Interaction volume radius: 5 \u00c5
Interaction volume height: 15 \u00c5
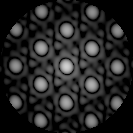
Disorder parameter: 0.006507